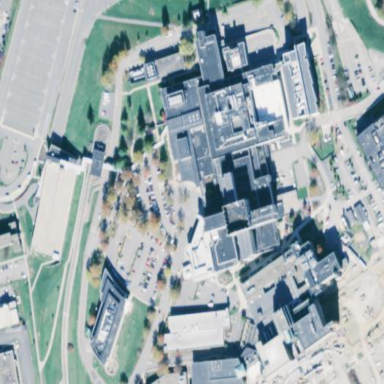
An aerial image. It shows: Healthcare facility identified as hospital.